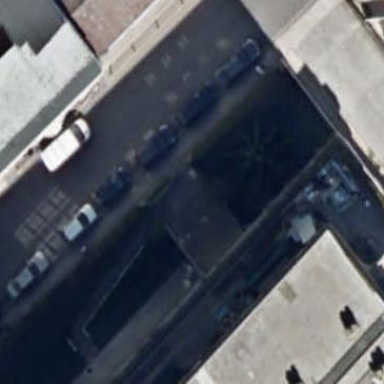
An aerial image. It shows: Hotel building.